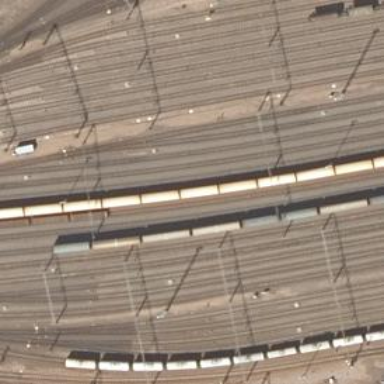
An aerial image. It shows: Rail yard with electrified contact lines for railway operations.